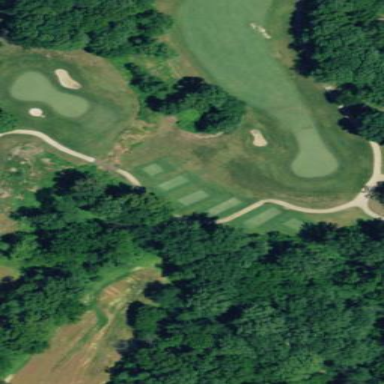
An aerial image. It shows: Rough grassy area used for golf.